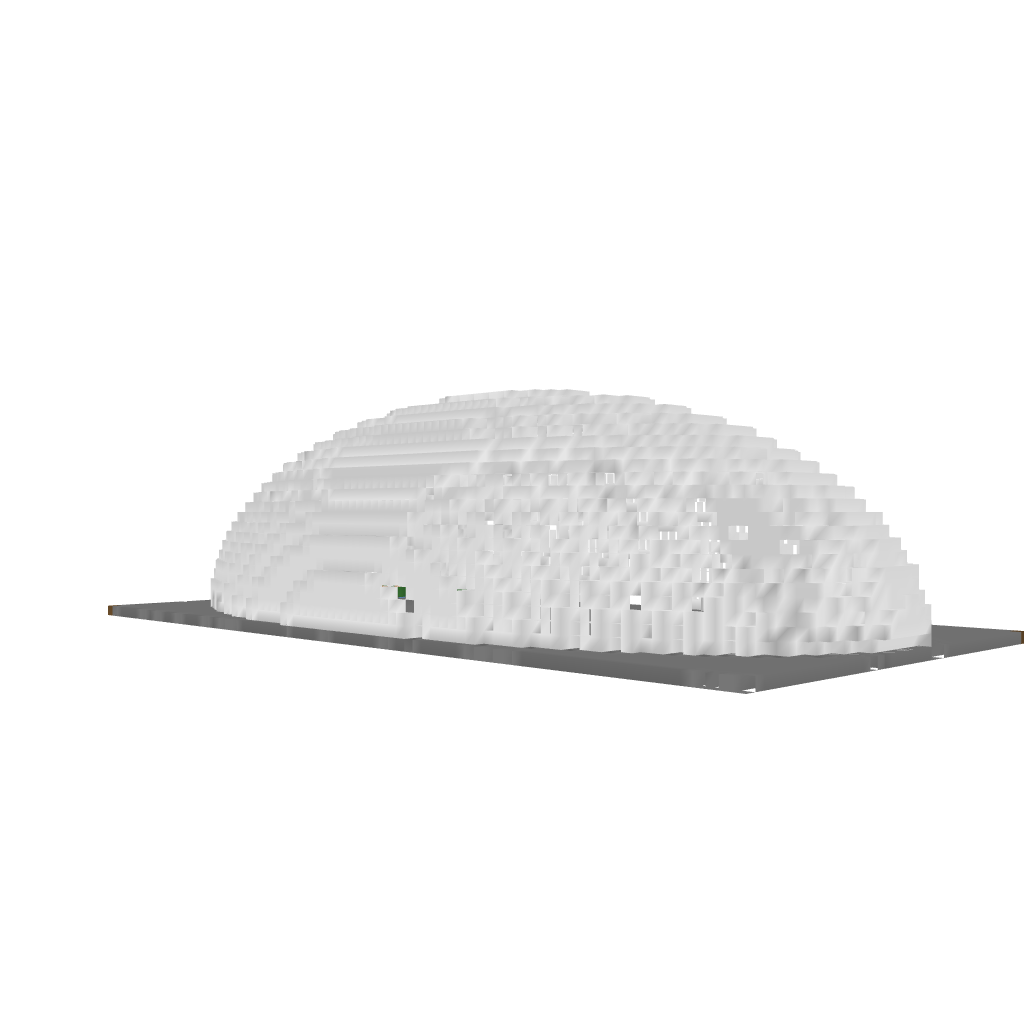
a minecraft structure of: Elliptical BioSphere good quality